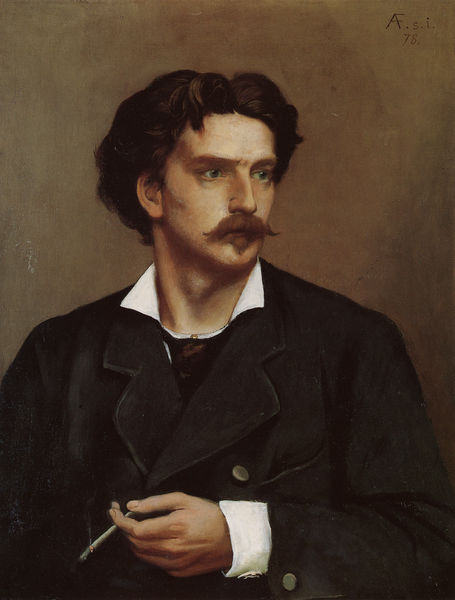
Titel: Selbstbildnis, Kopf im Dreiviertelprofil nach rechts
Künstler: Anselm Feuerbach
Standort: Hannover
Institution: Niedersächsische Landesgalerie
Schlagwörter: dunkel, gemälde, hand, kopf, mann, schatten, weiß, grün, braun, daumen, finger, haar, hell, hintergrund, licht, mund, nase, ohr, profil, schwarz, stirn, blick, malerei, anzug, bart, hemd, jacke, jung, schnurrbart, wand, augen, gesicht, halten, kragen, samt, ärmel, bildnis, hals, niederlande, portrait, porträt, signatur, öl, rauch, haare, mantel, realismus, reich, adel, augenbrauen, brustbild, frontal, knopf, locken, ohren, scheitel, monochrom, weis, ölgemälde, seemann, schnurbart, krawatte, rauchen, zigarre, ernst, brauen, maler, knöpfe, jackett, schnauzbart, schnauzer, neue sachlichkeit, offen, glut, erdfarben, künstler, dreiviertel, bürger, selbstbildnis, manschette, manschetten, stehkragen, selbstportät, spitzbart, selbstportrait, schlips, halbprofil, portät, zigarette, zigarillo, silbern, raucher, leder, feuerbach, dandy, grüne, asche, neue, franzose, gescht, haende, sachlichkeit, bärtchen, lederjacke, schillerkragen, glimm, hemed, knöppfe, zigarett, 19. jahrhundert, a, 1878, aärmel, 16.jahrhundert, good, young, ubart, igarette, dreiviertelproffil, 78, schwarzgesicht, joint